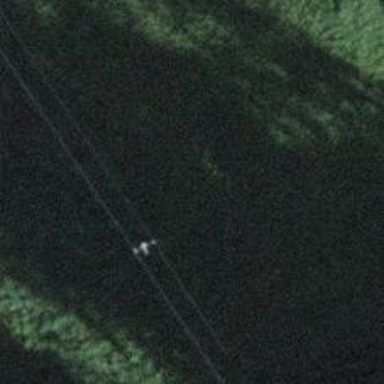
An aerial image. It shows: Utility pole in the area.